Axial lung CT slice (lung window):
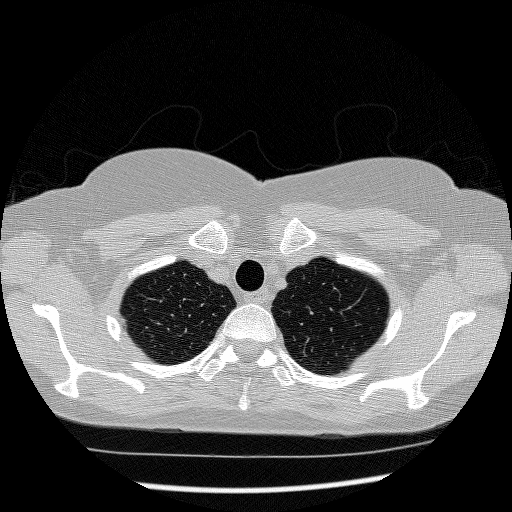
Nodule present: no